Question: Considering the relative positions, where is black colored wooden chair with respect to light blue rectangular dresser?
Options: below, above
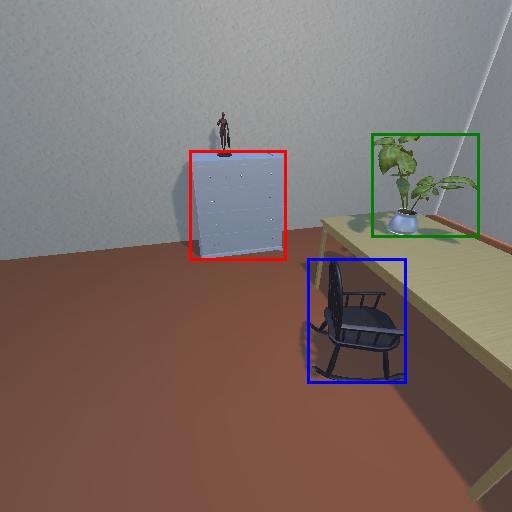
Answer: below